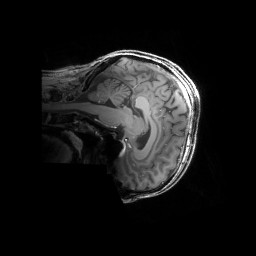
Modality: T1w
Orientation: sagittal
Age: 30
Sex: male
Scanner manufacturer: siemens
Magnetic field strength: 6.98 T
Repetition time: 2.37 s
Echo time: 0.00231 s